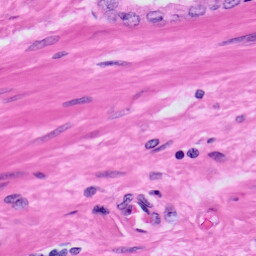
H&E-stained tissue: Prostate